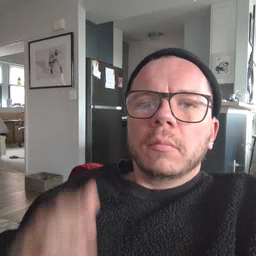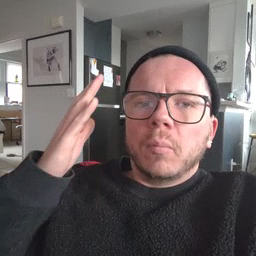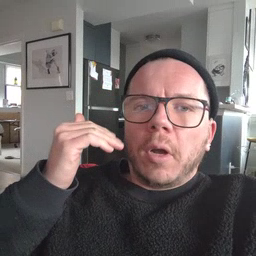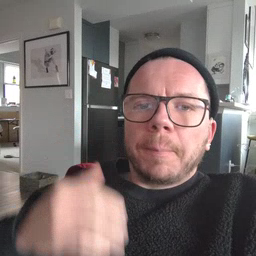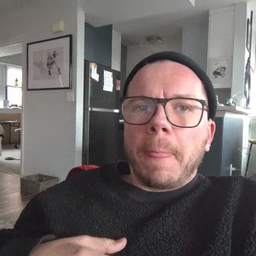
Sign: why